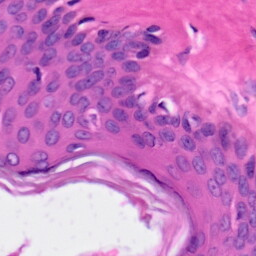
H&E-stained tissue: Skin